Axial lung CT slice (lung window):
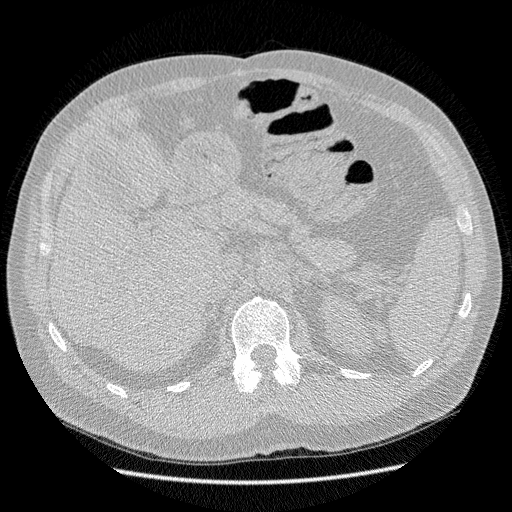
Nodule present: no